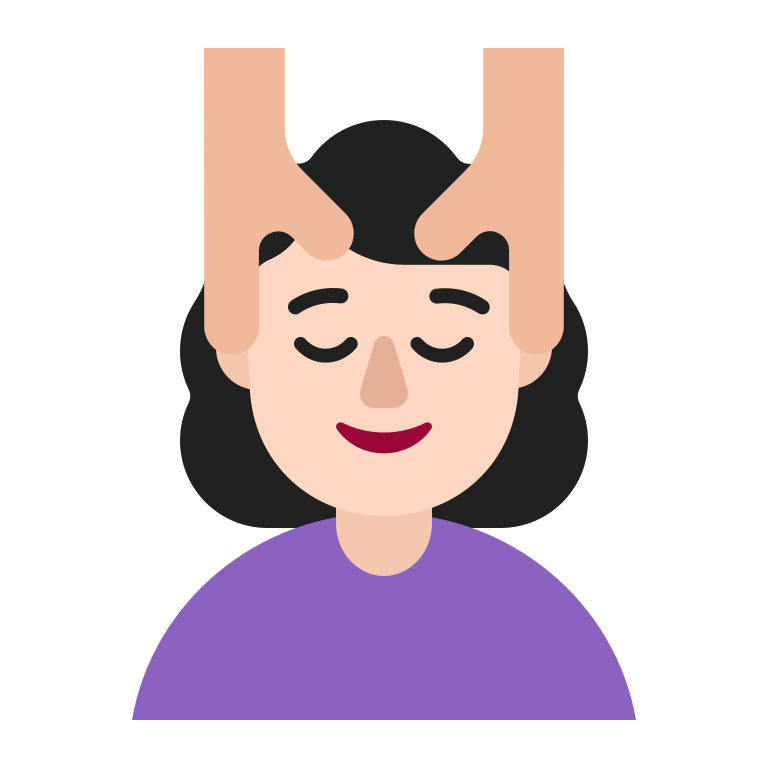
woman getting massage flat light